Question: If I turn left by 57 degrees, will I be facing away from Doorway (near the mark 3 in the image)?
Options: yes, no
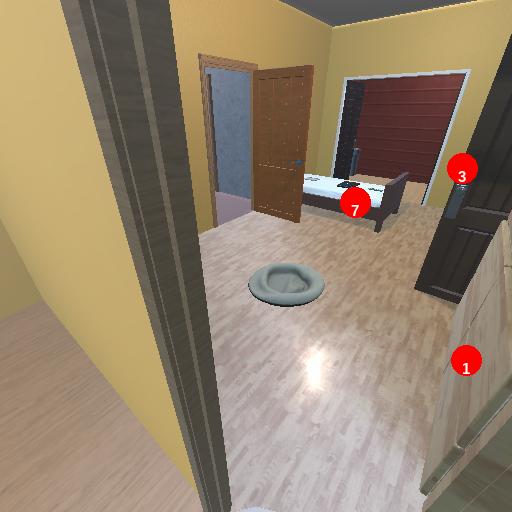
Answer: yes